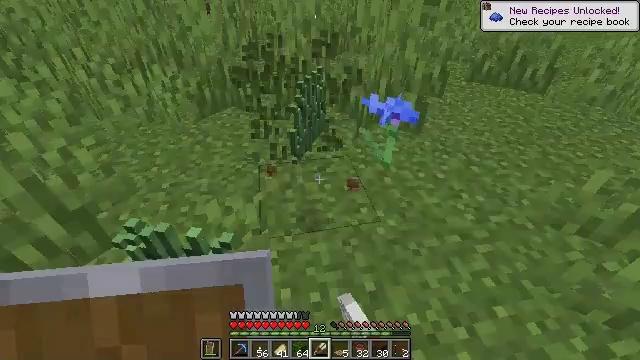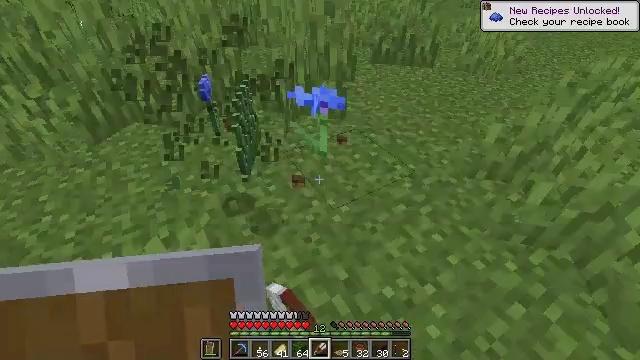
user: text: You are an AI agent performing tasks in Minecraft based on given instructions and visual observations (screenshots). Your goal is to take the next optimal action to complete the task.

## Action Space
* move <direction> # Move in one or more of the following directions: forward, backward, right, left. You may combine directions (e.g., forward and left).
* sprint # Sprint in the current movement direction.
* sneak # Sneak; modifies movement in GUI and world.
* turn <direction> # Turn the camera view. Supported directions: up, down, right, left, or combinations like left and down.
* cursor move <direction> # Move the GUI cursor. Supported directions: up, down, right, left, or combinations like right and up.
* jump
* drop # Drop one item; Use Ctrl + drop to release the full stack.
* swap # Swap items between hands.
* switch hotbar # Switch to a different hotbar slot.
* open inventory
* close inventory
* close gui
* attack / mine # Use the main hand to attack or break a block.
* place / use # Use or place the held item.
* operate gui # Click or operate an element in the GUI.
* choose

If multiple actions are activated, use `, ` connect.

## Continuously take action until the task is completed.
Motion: motion action
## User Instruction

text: Gather grass by holding the left mouse button.
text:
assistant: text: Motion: move forward and move left, turn right and down, attack / mine
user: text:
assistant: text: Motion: turn down, attack / mine